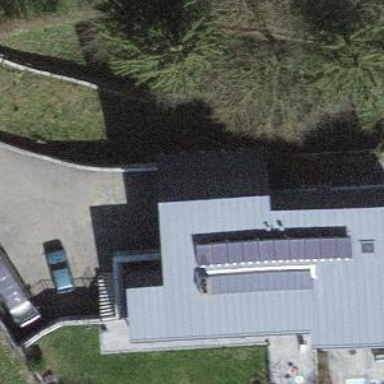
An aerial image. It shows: Solar power generator utilizing photovoltaic technology with solar photovoltaic panels.